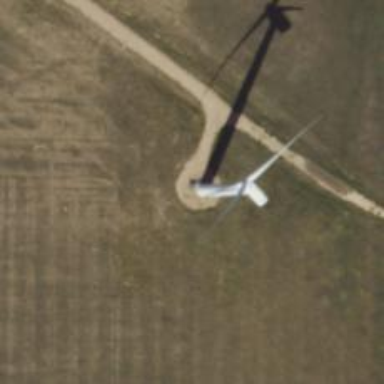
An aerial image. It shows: Wind generator using horizontal axis wind turbines.